Question: I have this object:
'''
{
"_id" : ObjectId("5454e173cf8472d44e7df161"),
"questionType" : 0,
"question" : "question1",
"answers" : [
{
"content" : "answer1"
},
{
"is_true" : "true",
"content" : "answer2"
},
{
"content" : "answer3"
}
],
"matches" : [],
"__v" : 0
}
'''
And this controller:
'''
var questionIndexController = function ($scope, Question, $routeParams) {
var question = Question.get({id: $routeParams.id});
$scope.question = question;
};
angular.module("adminMain")
.controller("questionIndexController", ["$scope", "Question", "$routeParams", questionIndexController]);
'''
And this markup:
'''
<h3>Question:</h3>
<p>{{ question.question }}</p>
<ul>
<li np-repeat="answer in question.answers">
<span ng-show="answer.is_true"></span>
<span>{{ answer.content }}</span>
</li>
</ul>
'''
But unfortunately the resulting html doesn't include any answers from the JSON. Meaning that the 'ngRepeat' didn't loop through 'question.answers' array.
'''
<div ng-view="" class="ng-scope"><h3 class="ng-scope">Question:</h3>
<p class="ng-binding ng-scope">question1</p>
<ul class="ng-scope">
<li np-repeat="answer in question.answers">
<span ng-show="answer.is_true" class="ng-hide"></span>
<span class="ng-binding"></span>
</li>
</ul>
</div>
'''
Any idea how to solve this ?
---
This is the Question factory code:
'''
var questionFactory = function($resource, restUrls) {
return $resource(restUrls.question.index, {}, {
save: {
url: restUrls.question.add,
method: "POST",
isArray: false
}
});
};
angular.module("adminMain").factory("Question", ["$resource", "restUrls", questionFactory]);
'''
where 'restUrls.question.index' is '"/api/questions/:id"'
And the node.js backend code for getting single question:
'''
function indexQuestions(req, res, next) {
var questionId = req.params.id || null;
if(!questionId) next(errorHandler(404, "Not found"));
Question.findOne({ _id: questionId }, function(err, question) {
if(err) return next(err);
if(question.length === 0) return next(errorHandler(404, "Question not found"));
res.json(question);
});
}
'''
When I 'console.log(question)' that's returned from the '$resource' method I get a normal promise object:

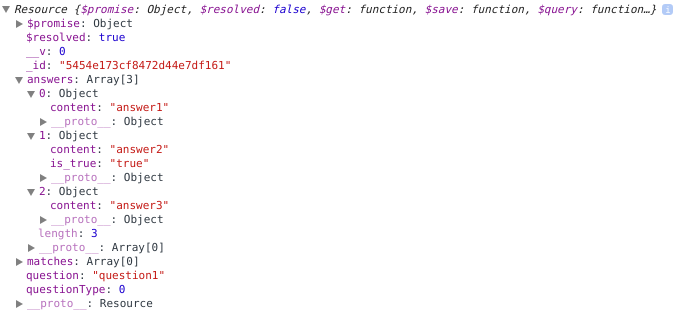
Answer: There is a typo in:
'''
<h3>Question:</h3>
<p>{{ question.question }}</p>
<ul>
<li np-repeat="answer in question.answers">
<span ng-show="answer.is_true"></span>
<span>{{ answer.content }}</span>
</li>
</ul>
'''
There should be 'ng-repeat' instead of 'np-repeate'.